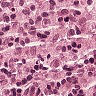
Metastatic tissue present: no